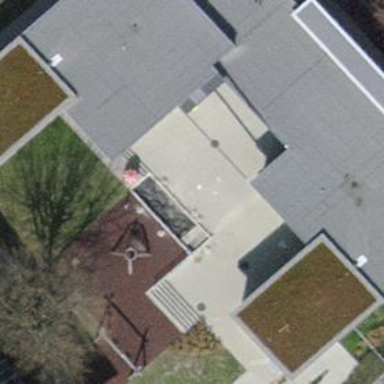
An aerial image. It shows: Kindergarten.